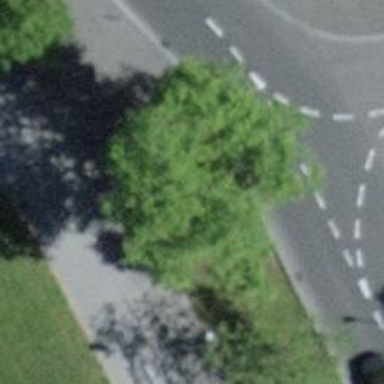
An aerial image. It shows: Avenue lined with broadleaved trees.